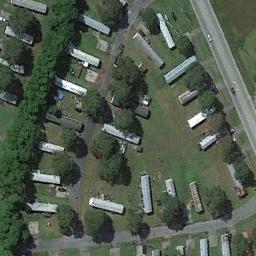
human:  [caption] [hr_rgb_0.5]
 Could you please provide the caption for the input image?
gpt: The mobile home park is on the grass next to some trees .

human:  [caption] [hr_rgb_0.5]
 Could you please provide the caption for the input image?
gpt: There are several trees around the mobile home community .

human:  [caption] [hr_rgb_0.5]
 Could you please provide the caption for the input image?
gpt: Many trees are in the mobile home park .

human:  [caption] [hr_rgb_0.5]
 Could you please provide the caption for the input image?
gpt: The mobile home park has some neatly arranged mobile homes and trees on the grass and a road goes through the mobile home park .

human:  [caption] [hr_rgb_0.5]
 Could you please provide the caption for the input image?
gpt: There are some buildings and green trees in the mobile home park .